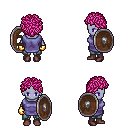
a pixel art fantasy rpg character, female body template, dark elf, purple skin, chain tabard jacket, teal pants, pink curly afro hairstyle, gold gloves, maroon shoes, shield, four views (front, back, left, right), 2x2 character sprite sheet, small pixel art, hard edges, no anti-aliasing